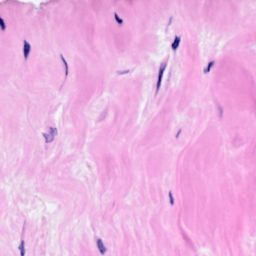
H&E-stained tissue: Breast